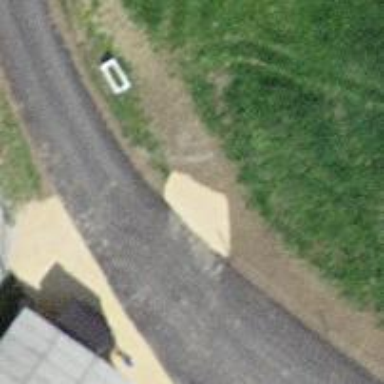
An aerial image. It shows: Unclassified road with paved surface.